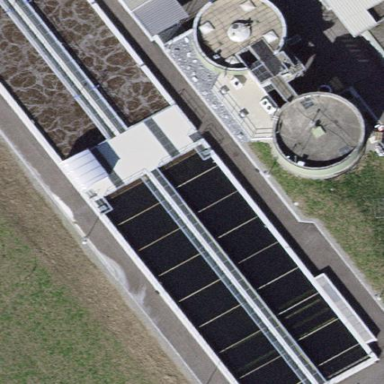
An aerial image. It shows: Body of wastewater.